Если силу $F$, растягивающую резиновый шнур, увеличить на $\Delta F$, то его длина увеличится на некоторую величину $\Delta l$. При малых значениях $\Delta l$, то есть при $\Delta l\ll l$, изменение силы пропорционально изменению длины (здесь $l$ — длина растянутого силой $F$ шнура): $$\Delta F=k \Delta l$$ где $k$ — коэффициент жёсткости, который определяется упругими свойствами резины и геометрическими размерами шнура. Упругие свойства изотропного материала определяются его модулем Юнга $E$ и коэффициентом Пуассона $\mu$. Модуль Юнга $E$ определяет продольную деформацию. В соответствии с законом Гука относительная продольная (вдоль силы) $\varepsilon_l$ деформация шнура при увеличении (уменьшении) растягивающей силы $F$ на небольшую величину $\Delta F$ равна: $$\varepsilon_l=\frac{\Delta l}{l}=\frac{\Delta F}{ES}$$ где $l$ и $S$ — соответственно длина шнура и площадь поперечного сечения шнура, растянутого силой $F$. Коэффициент Пуассона связывает величины продольной (вдоль силы) и поперечных деформаций. Так, при растяжении (сжатии) бруска прямоугольного сечением $a\times b$ небольшое изменение $\Delta a$ и $\Delta b$ его поперечных размеров $a$ и $b$ связаны с продольной деформацией $\Delta l/l$ соотношением: $$\frac{\Delta a}{a}=\frac{\Delta b}{b}=-\mu \frac{\Delta l}{l}$$ $$(\Delta a \ll a, ~~\Delta b \ll b, ~~ \Delta l\ll l).$$ Знак минус отражает тот факт, что при удлинении бруска ($\Delta l>0$ ), его поперечные размеры, как известно, уменьшаются ( $\Delta a, \Delta b<0$ ) и, наоборот, — при укорочении ( $\Delta l<0$ ) — увеличиваются $(\Delta a, \Delta b>0)$. В частности, для резинового шнура при $\varepsilon_l=\Delta l/ l \ll 1$ относительное изменение его диаметра $\varepsilon_{d}:$ $$\varepsilon_d=\frac{\Delta d}{d}=-\mu \frac{\Delta l}{l}$$
Снимите зависимость относительной длины $l/l_0$ резинового шнура от приложенной силы $F$ вплоть до значений $l\sim 3l_0$, где $l_0$ — длина недеформированного куска шнура.
Выразите коэффициент жёсткости резинового шнура через модуль Юнга и его геометрические параметры.
Предполагая, что модуль Юнга и объём резины в процессе деформации не изменяются, получите теоретическую зависимость $l/l_0$ от $F$.
Сравните экспериментальную зависимость с теоретической, полученной в $п. 3.$
До каких значений $l/l_0$ модуль Юнга можно считать константой?
Рассчитайте модуль Юнга $E$ резины.
Найдите теоретическое значение коэффициента Пуассона $\mu$, при котором объём резинового шнура при деформациях не изменяется.
Определите экспериментально коэффициент Пуассона резины, из которой изготовлен резиновый бинт.
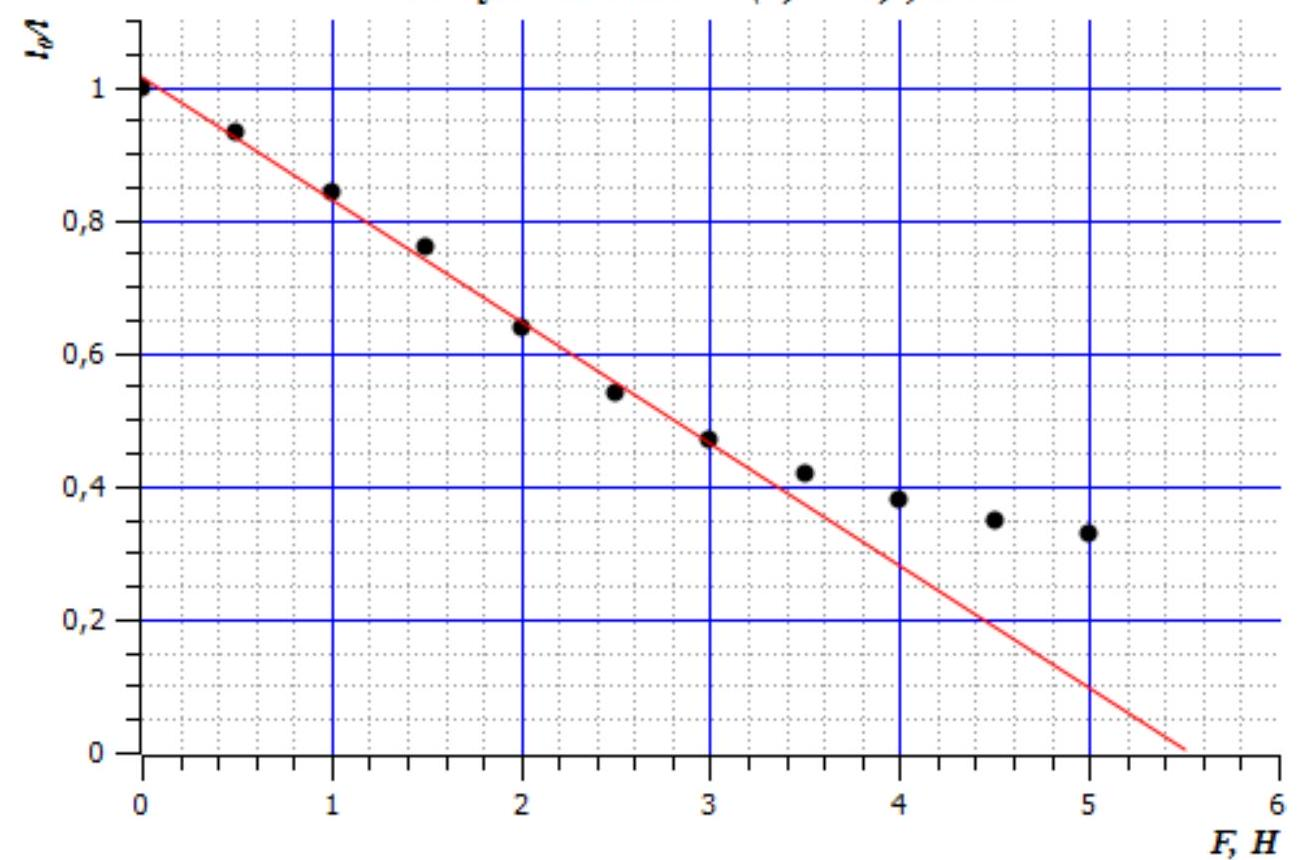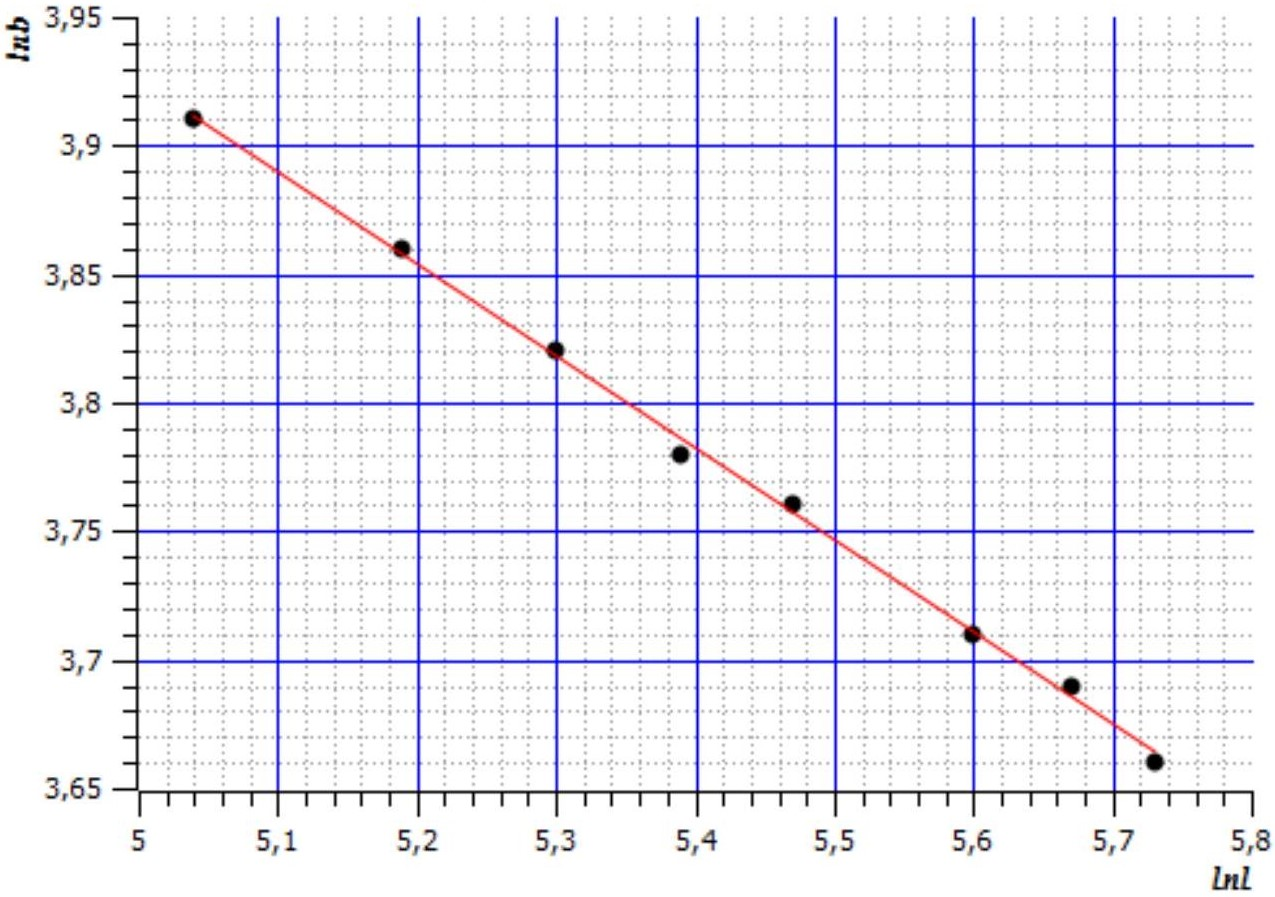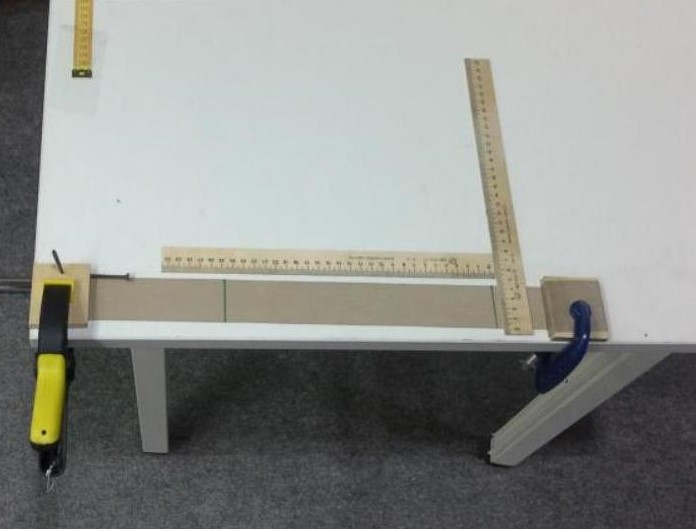
Снимите зависимость относительной длины $l/l_0$ резинового шнура от приложенной силы $F$ вплоть до значений $l\sim 3l_0$, где $l_0$ — длина недеформированного куска шнура.
Решение: С помощью бруска и струбцины закрепляем резиновый шнур на столе с закреплённой мерной лентой. Растягиваем шнур, подцепив его к динамометру и, используя мерную ленту, снимаем зависимость $l(F)$ (см. таблицу) ( $l$ — длина шнура в сантиметрах, $F$ — показания динамометра, $l /l_0$ — отношение длины резины к длине $l_0$ недеформированного шнура): Таблица 1 Зависимость $l(F)$ Эти измерения удобно проводить следующим образом: закрепляем шнур над шкалой, делаем на шнуре две отметки, расстояние между которыми равно, например, $l_0=30~см$. Подцепляем к шнуру динамометр, растягиваем шнур и измеряем расстояние $l$ между метками на резине в зависимости от показаний динамометра $F$. | $№$ | $F,H$ | $l,~см$ | $l_0/l$ | | --- | --- | --- | --- | | 1 | 0 | 30.0 | 1.00 | | 2 | 0.5 | 32.1 | 0.94 | | 3 | 1.0 | 35.6 | 0.84 | | 4 | 1.5 | 39.6 | 0.76 | | 5 | 2.0 | 47.2 | 0.64 | | 6 | 2.5 | 55.4 | 0.54 | | 7 | 3.0 | 64.3 | 0.47 | | 8 | 3.5 | 71.8 | 0.42 | | 9 | 4.0 | 79.8 | 0.38 | | 9 | 4.5 | 86.3 | 0.35 | | 10 | 5.0 | 90.8 | 0.33 |
Ответ: | $№$ | $F,H$ | $l,~см$ | $l_0/l$ | | --- | --- | --- | --- | | 1 | 0 | 30.0 | 1.00 | | 2 | 0.5 | 32.1 | 0.94 | | 3 | 1.0 | 35.6 | 0.84 | | 4 | 1.5 | 39.6 | 0.76 | | 5 | 2.0 | 47.2 | 0.64 | | 6 | 2.5 | 55.4 | 0.54 | | 7 | 3.0 | 64.3 | 0.47 | | 8 | 3.5 | 71.8 | 0.42 | | 9 | 4.0 | 79.8 | 0.38 | | 9 | 4.5 | 86.3 | 0.35 | | 10 | 5.0 | 90.8 | 0.33 | Ответ: $№$$F,H$$l,~см$$l_0/l$1030.01.0020.532.10.9431.035.60.8441.539.60.7652.047.20.6462.555.40.5473.064.30.4783.571.80.4294.079.80.3894.586.30.35105.090.80.33  Эти измерения удобно проводить следующим образом: закрепляем шнур над шкалой, делаем на шнуре две отметки, расстояние между которыми равно, например, $l_0=30~см$. Подцепляем к шнуру динамометр, растягиваем шнур и измеряем расстояние $l$ между метками на резине в зависимости от показаний динамометра $F$.

Выразите коэффициент жёсткости резинового шнура через модуль Юнга и его геометрические параметры.
Ответ: По закону Гука:$\Delta l/l=\Delta F/ES \rightarrow \Delta F=(ES/l)\Delta l=k\Delta l \rightarrow k=ES/l$,где $S=\pi d^2/4$ — поперечное сечение цилиндрического шнура.

Предполагая, что модуль Юнга и объём резины в процессе деформации не изменяются, получите теоретическую зависимость $l/l_0$ от $F$.
Решение: По закону Гука для небольших деформаций$\mathrm dl/l=\mathrm dF/ES\rightarrow \mathrm dl/l^2=\mathrm dF/ESl=\mathrm dF/ EV=\mathrm dF/EV_0$.Здесь $V=Sl=S_0 l_0=\pi d_0^2l_0/4$ — объём шнура, который, по условию, не изменяется; $l_0$, $d_0$, — длина и диаметр, а $S_0=\pi d_0^2/4$ — площадь сечения недеформированного шнура.Интегрируем уравнение:$ \mathrm dl / l^2=\mathrm dF/EV_0 \rightarrow 1 / l_0-1 / l=F/EV_0 \rightarrow l /l_0=1/\left(1-F/ES_0\right)$ — зависимость $l(F)$ при условии, что модуль Юнга $E$ и объём $V$ резины при деформации не изменятся. Линеаризованный график зависимости $l(F)$Модуль Юнга: $E=(1.1\pm0.1)~МПа$

Сравните экспериментальную зависимость с теоретической, полученной в $п. 3.$
Ответ: В координатах ($F, l_0/l$) график теоретической зависимости $l(F)$ имеет вид прямой линии $l_0/l=1-\beta F$, тангенс угла наклона которой $\beta=1/ES_0$.Для сравнения теории с экспериментом, используя данные таблицы, строим график линеаризованной зависимости $l(F)$, откладывая по оси $\mathrm{OY}$ значения $l_0/l$, а по оси $\mathrm{OX}$ — показания динамометра $F$.Вплоть до значений $l_0/l \sim 0.4-0.5$ график этой зависимости хорошо экстраполируется прямой линией с тангенсом угла наклона$\beta=\Delta\left(l_0/l\right) / \Delta F=-0.18~Н^{-1}$.

До каких значений $l/l_0$ модуль Юнга можно считать константой?
Ответ: Поскольку теоретическая зависимость $l(F)$ была получена в предположении $E=\operatorname const$, то естественно предположить, что отклонение от теоретической зависимости при больших деформациях связано с тем, что модуль Юнга при больших напряжениях начинает зависеть от самой деформации, т.е. перестаёт быть величиной постоянной. Как видно из рисунка заметное отклонение экспериментальных точек от линеаризованного графика $l(F)$ наблюдается при длинах шнура $l>\sim 2.5~l_0$.

Рассчитайте модуль Юнга $E$ резины.
Решение: Экспериментальное значение модуля Юнга определяем по углу наклона $|\beta|=1 ES_0=0.182~Н^{-1}$ экстраполированного прямой $l_0/l=1-\beta F$ линеаризованного графика зависимости $l(F)$:$E=1/|\beta|S_0=4/|\beta|\pi d_0^2=112~Н/см^2=1.12~МПа$.
Ответ: Вывод: модуль Юнга в пределах точности эксперимента является постоянной величиной $E=(110\pm10)~Н/см^2$ при $l/l_0 < \sim 2.2$.

Найдите теоретическое значение коэффициента Пуассона $\mu$, при котором объём резинового шнура при деформациях не изменяется.
Решение: Для шнура цилиндрической формы длиной $l$ и диаметром $d$ объём:$V=1/4ld^{2} \rightarrow d^{2}=4 V /l$.Возьмём «логарифмическую производную» последнего выражения, т.е. прологарифмируем обе его части и найдём их дифференциалы, считая ${V}=\operatorname {const}$. Получим:$2 \Delta d/d=-\Delta l/ l \rightarrow$$\Delta d/d=-1/2 \Delta l/ l \rightarrow$
Ответ: $\mu=-1/2$ — при таком значении коэффициента Пуассона объём материала при его деформациях не изменяется.

Определите экспериментально коэффициент Пуассона резины, из которой изготовлен резиновый бинт.
Решение: Найдём теоретическую зависимость ширины ленты $b/b_{0}$ от длины $l/l_{0}$ при её растяжении.Эта зависимость получается из дифференциального уравнения, определяющего коэффициент Пуассона:$db/b=-\mu dl/l\rightarrow$$b/b_{0}=\left(l/l_{0}\right)^{-\mu}$  Таблица 2 Зависимость $b(l)$ $l,~мм$$b,~мм$$\ln b$$\ln l$155 $(l_0)$50 $(b_0)$3.915.0418047.53.865.1920045.53.825.322044.03.785.3923843.03.765.4727041.03.715.629240.03.695.6730739.03.665.73 Для определения коэффициента Пуассона построим график зависимости $b (l)$ в двойном логарифмическом масштабе. В таком масштабе эта зависимость представляет собой прямую линию, с тангенсом угла $\alpha$ наклона, равным коэффициенту Пуассона $\mu=-\operatorname{tg} \alpha$:$\ln {b}={C}-\mu \ln l$. Линеаризованный график зависимости ${b}(l)$ строим, используя данные Таблицы № 2: | $l,~мм$ | $b,~мм$ | $\ln b$ | $\ln l$ | | --- | --- | --- | --- | | 155 $(l_0)$ | 50 $(b_0)$ | 3.91 | 5.04 | | 180 | 47.5 | 3.86 | 5.19 | | 200 | 45.5 | 3.82 | 5.3 | | 220 | 44.0 | 3.78 | 5.39 | | 238 | 43.0 | 3.76 | 5.47 | | 270 | 41.0 | 3.71 | 5.6 | | 292 | 40.0 | 3.69 | 5.67 | | 307 | 39.0 | 3.66 | 5.73 |
Ответ: Коэффициент Пуассона $\mu=0.36$
Ответ: График хорошо экстраполируется прямой $y=5.72-0.36{x} \rightarrow$ Коэффициент Пуассона резины, из которой изготовлена лента, $\mu=0.36$.
Темы:
E, Механика, IEPhO, Упругость, Закон Гука, Модуль Юнга, Коэффициент Пуассона